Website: crate-barrel
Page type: store-pickup
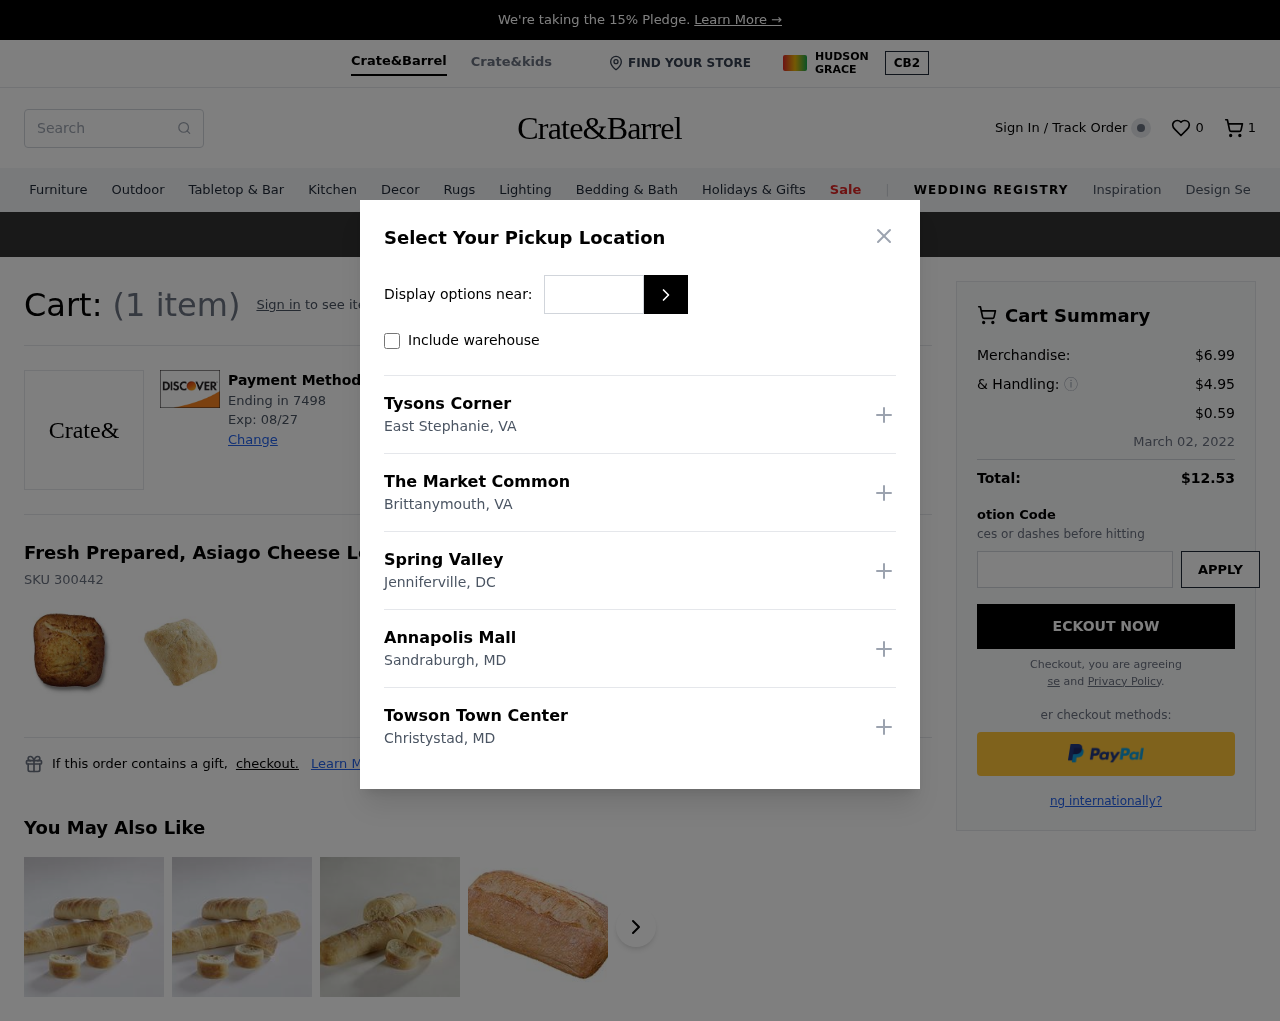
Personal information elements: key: PII_CARD_EXPIRY
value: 08/27
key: PII_CARD_LAST4
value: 7498
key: PII_LOCATION1_CITY
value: East Stephanie
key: PII_LOCATION1_NAME
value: Tysons Corner
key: PII_LOCATION1_STATE
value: VA
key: PII_LOCATION2_CITY
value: Brittanymouth
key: PII_LOCATION2_NAME
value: The Market Common
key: PII_LOCATION2_STATE
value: VA
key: PII_LOCATION3_CITY
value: Jenniferville
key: PII_LOCATION3_NAME
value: Spring Valley
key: PII_LOCATION3_STATE
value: DC
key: PII_LOCATION4_CITY
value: Sandraburgh
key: PII_LOCATION4_NAME
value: Annapolis Mall
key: PII_LOCATION4_STATE
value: MD
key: PII_LOCATION5_CITY
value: Christystad
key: PII_LOCATION5_NAME
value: Towson Town Center
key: PII_LOCATION5_STATE
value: MD
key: PII_POSTCODE
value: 59307
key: PII_STATE_ABBR
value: VA
Product elements: key: PRODUCT1_NAME
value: Fresh Prepared, Asiago Cheese Loaf, 15 Oz
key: PRODUCT1_SKU
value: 300442
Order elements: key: ORDER_NUM_ITEMS
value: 1
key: ORDER_NUM_ITEMS
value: (1 item)
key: ORDER_SUBTOTAL
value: $6.99
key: ORDER_SHIPPING_COST
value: $4.95
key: ORDER_SURCHARGE
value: $0.59
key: ORDER_DELIVERY_DATE
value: March 02, 2022
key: ORDER_TOTAL
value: $12.53
Search elements: key: HEADER_SEARCH
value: Search
Other elements: key: WISHLIST_NUM_ITEMS
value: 0